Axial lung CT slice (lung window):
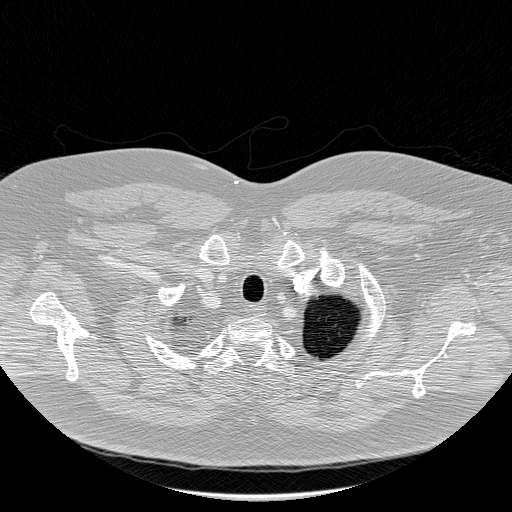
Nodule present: no